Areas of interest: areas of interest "Planning Bureau Family Compound"
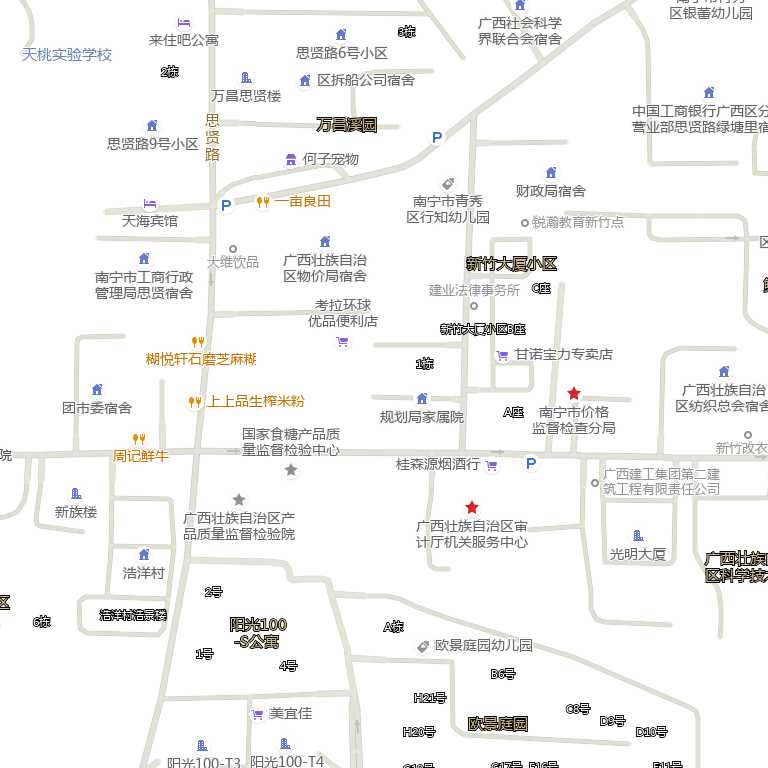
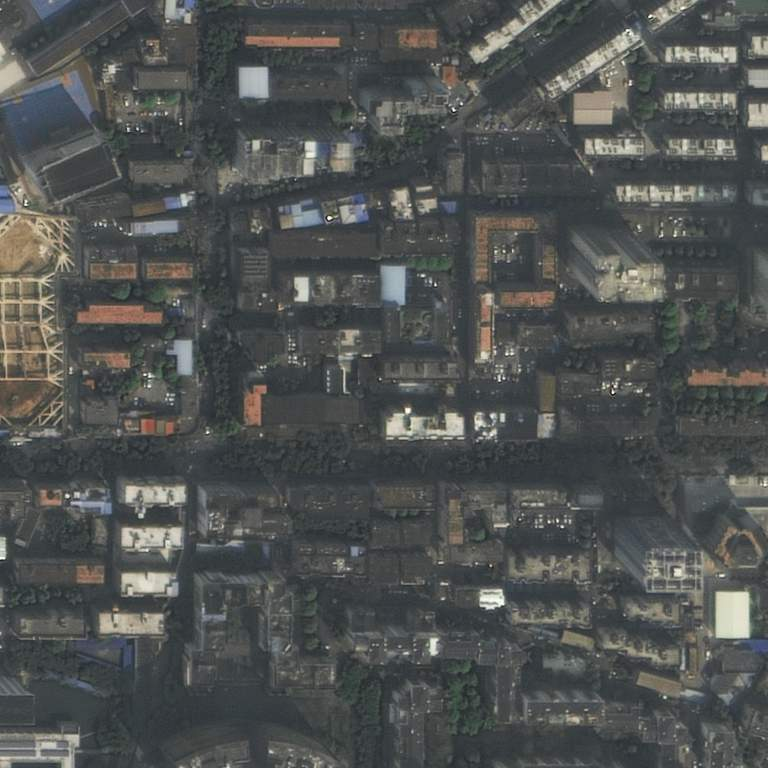